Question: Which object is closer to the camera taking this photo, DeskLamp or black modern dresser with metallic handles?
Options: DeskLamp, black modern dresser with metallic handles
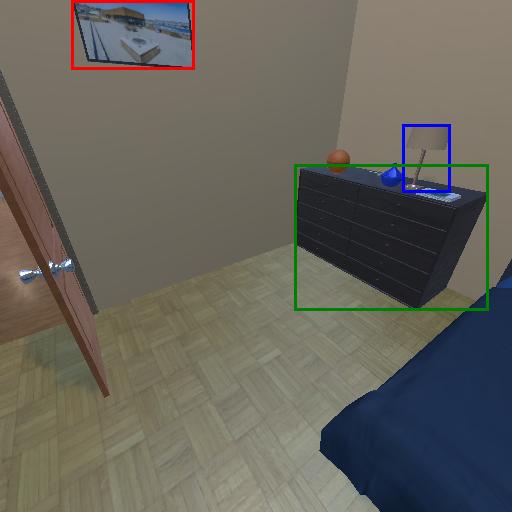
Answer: DeskLamp